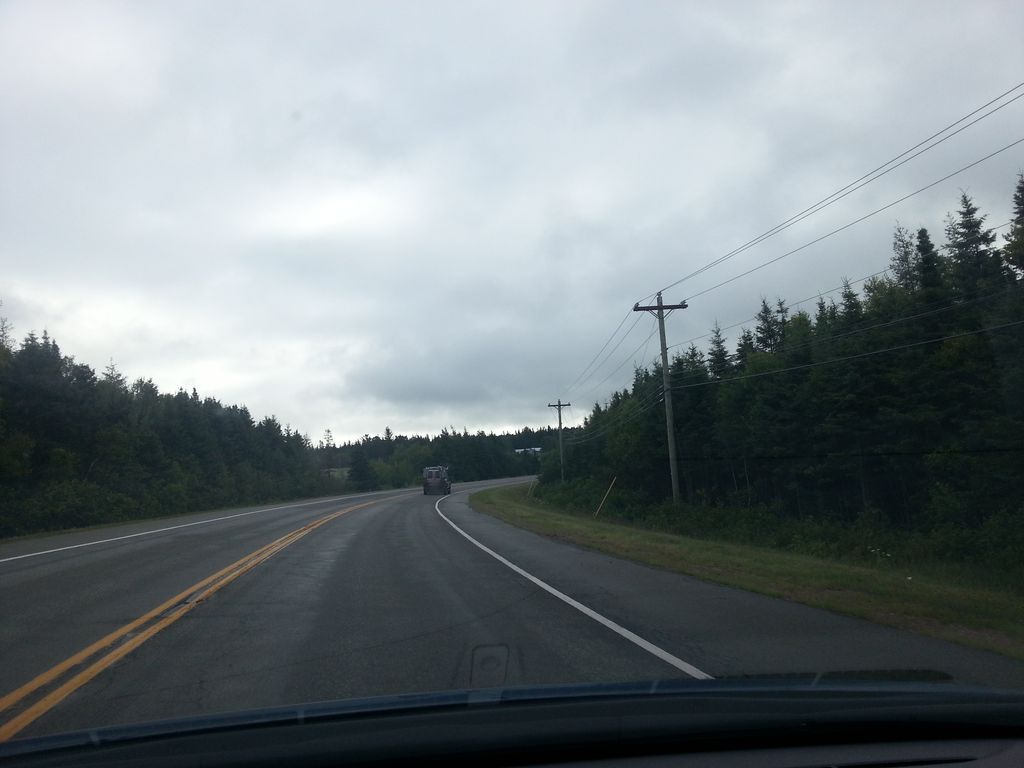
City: charlottetown